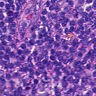
Metastatic tissue present: no